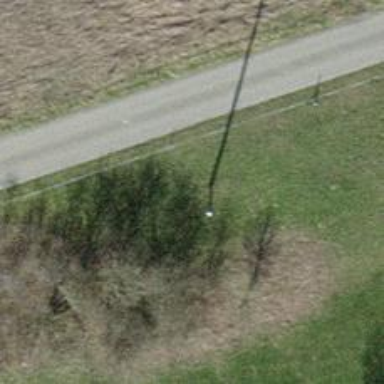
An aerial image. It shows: Power pole.